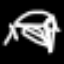
Label: angel